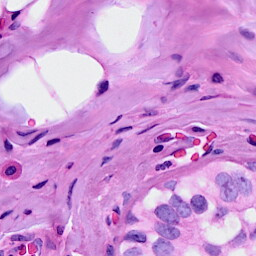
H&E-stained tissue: Breast